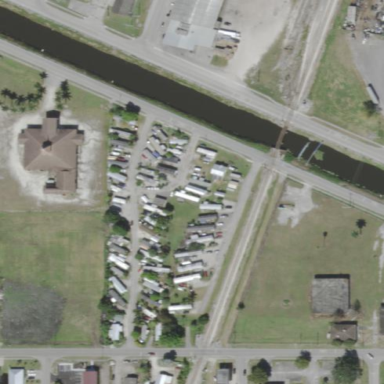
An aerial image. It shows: Residential area known as trailer park.